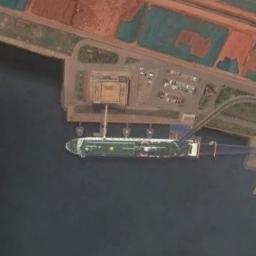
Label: ship